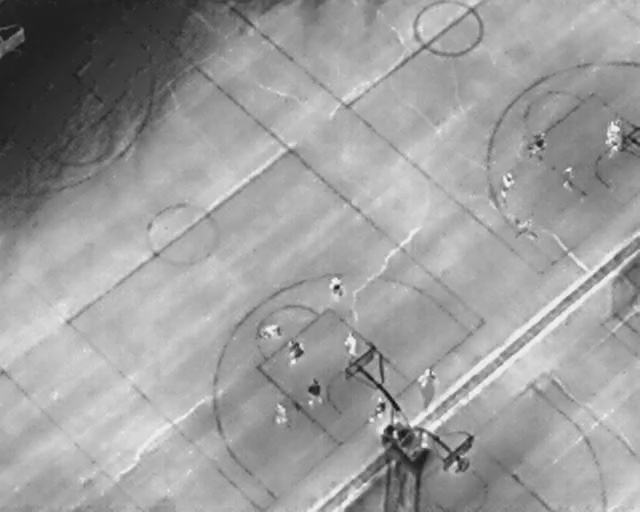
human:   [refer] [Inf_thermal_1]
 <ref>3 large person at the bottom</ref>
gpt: <box>[[46, 75, 51, 77, 2], [57, 78, 61, 81, 2], [65, 72, 68, 75, 2]]</box>

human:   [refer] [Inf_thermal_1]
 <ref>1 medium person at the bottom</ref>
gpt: <box>[[41, 79, 45, 82, 2]]</box>

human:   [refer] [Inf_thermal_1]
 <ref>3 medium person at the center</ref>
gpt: <box>[[50, 54, 54, 57, 2], [41, 62, 43, 66, 2], [52, 65, 56, 68, 2]]</box>

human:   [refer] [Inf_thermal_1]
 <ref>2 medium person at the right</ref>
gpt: <box>[[77, 34, 81, 36, 2], [86, 33, 91, 35, 2]]</box>

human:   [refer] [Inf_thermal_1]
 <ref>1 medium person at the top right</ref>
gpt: <box>[[94, 27, 97, 29, 2]]</box>